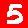
Digit: 5